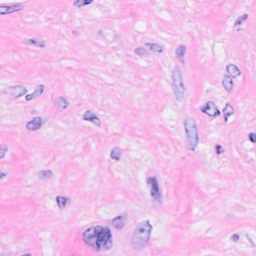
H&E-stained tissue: Breast